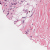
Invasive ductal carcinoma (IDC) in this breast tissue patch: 1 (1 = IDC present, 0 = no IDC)